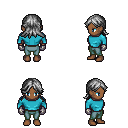
a pixel art fantasy rpg character, female body template, human, dark skin, teal long-sleeve shirt, teal pants, gray loose hair, metal gloves, four views (front, back, left, right), 2x2 character sprite sheet, small pixel art, hard edges, no anti-aliasing